Brain MRI, t1w sequence, axial 2D slice.
Patient: age 40, sex F, weight 78 kg, height 1.78 m
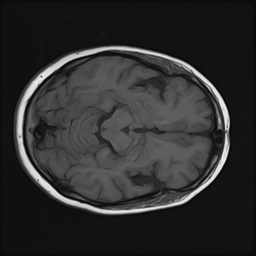